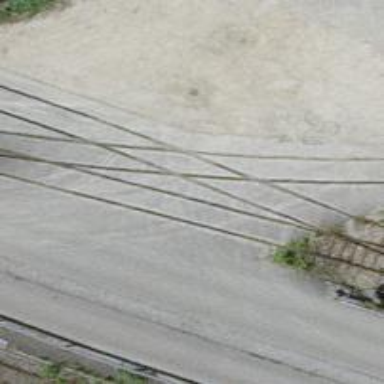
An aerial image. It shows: Railway crossing.